Field crop: tomato
Growth stage: 1
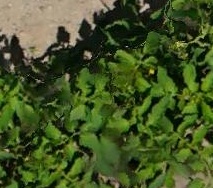
Species: tomato